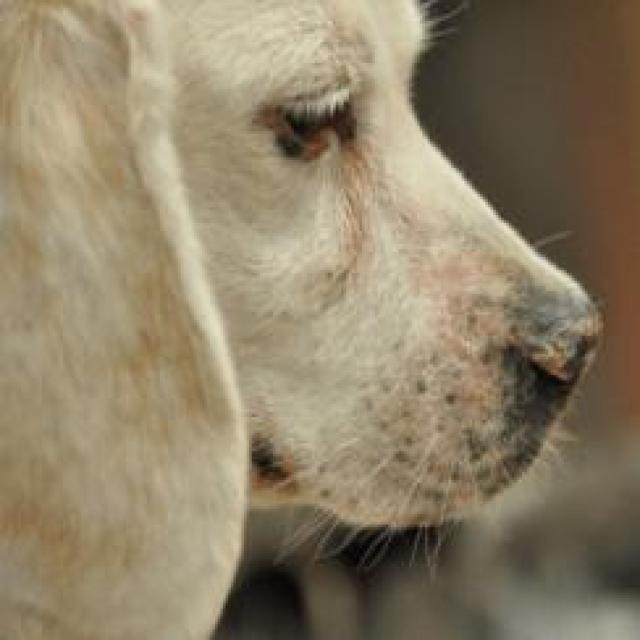
Canine hypersensitivity reaction — allergic skin response with urticaria, erythema, pruritus, and angioedema. May be food, environmental, or flea allergy related.